Question: I am often a bit silly when I try to slice resizable images, and end up in this situation:

As you can see, I've done a 9-slice on the top image, and a 3-slice on the bottom. And yet, Xcode doesn't let me back out of this. My option seems to be deleting and then re-adding the image. But is there a way do re-specify slicing within Xcode?
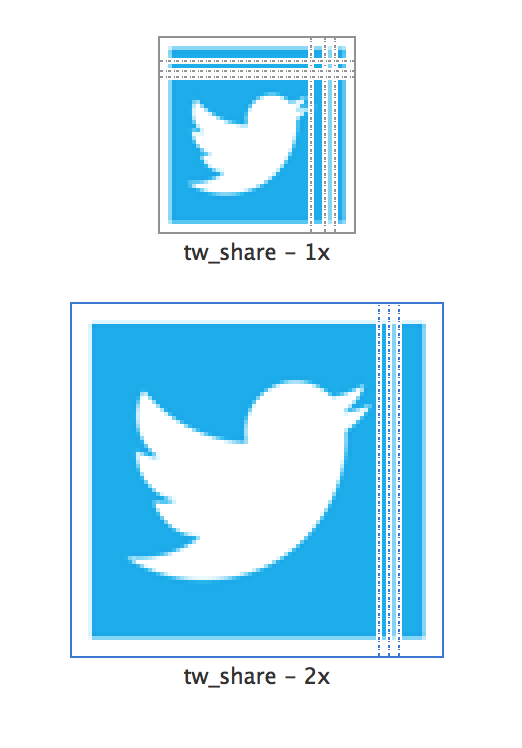
Answer: While in slicing view, select the image you are want to reset (click on its title) and open the attributes inspector in the right sidebar (4). Under "Slicing" you can change slicing parameters, and even disable it.